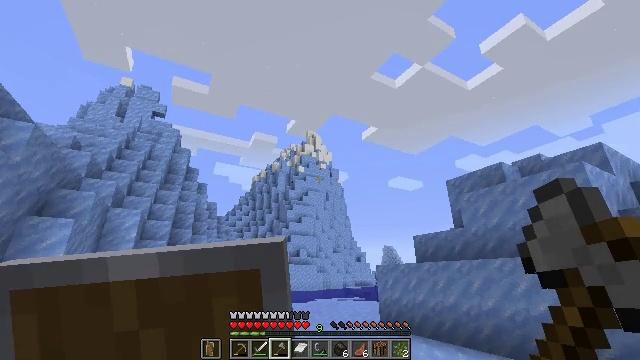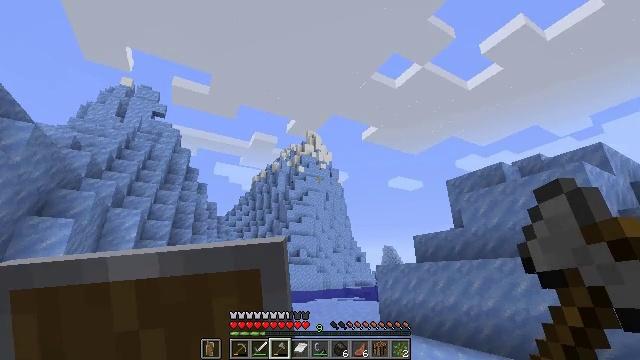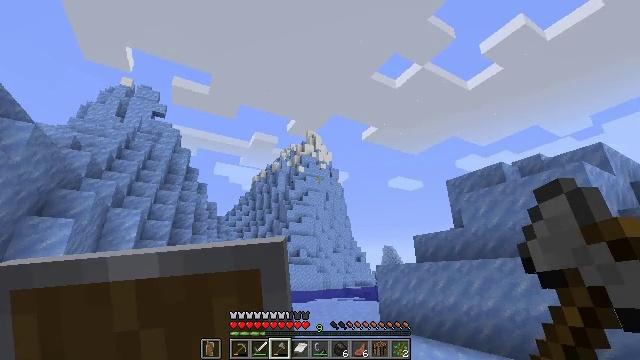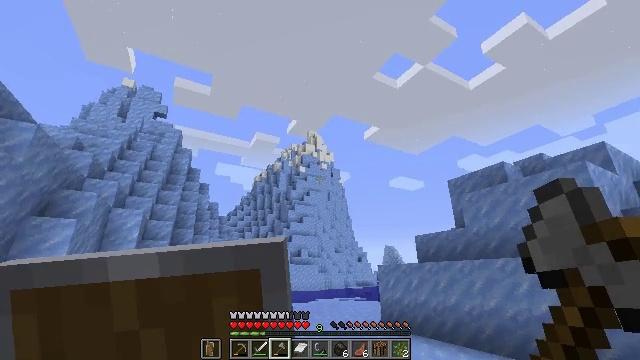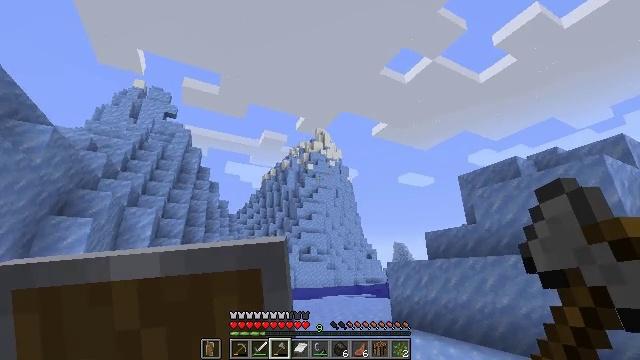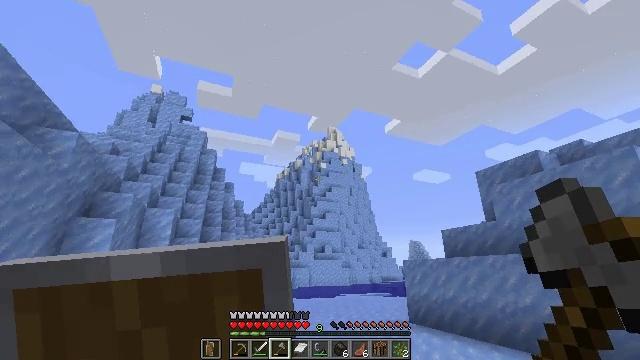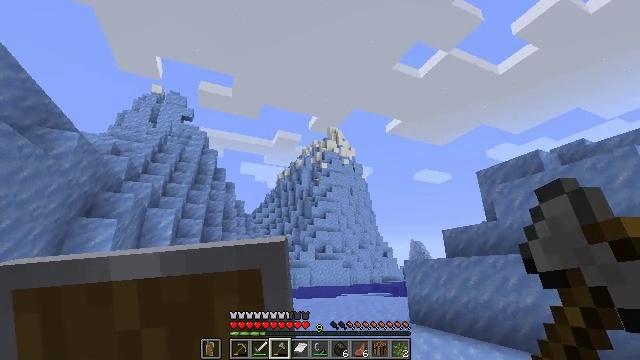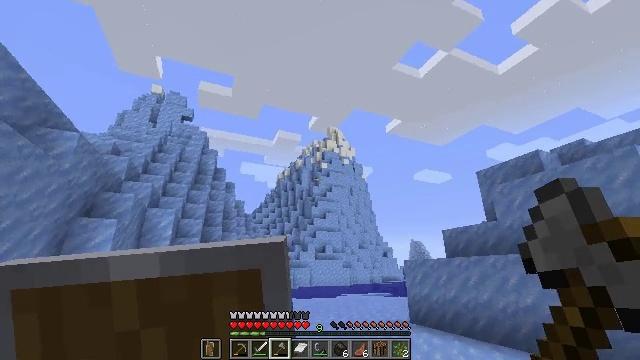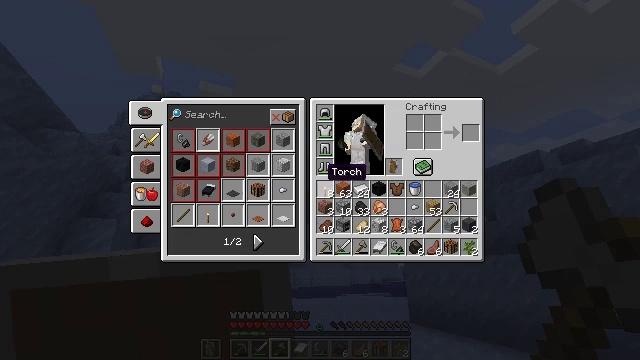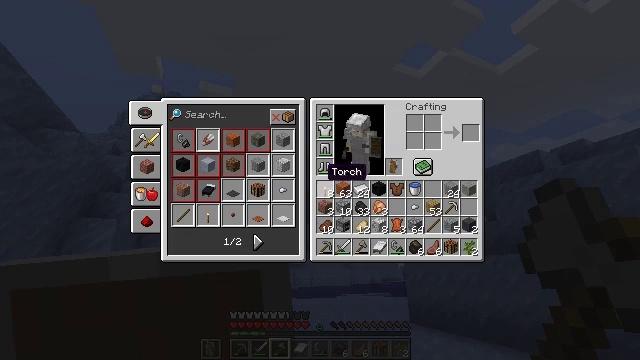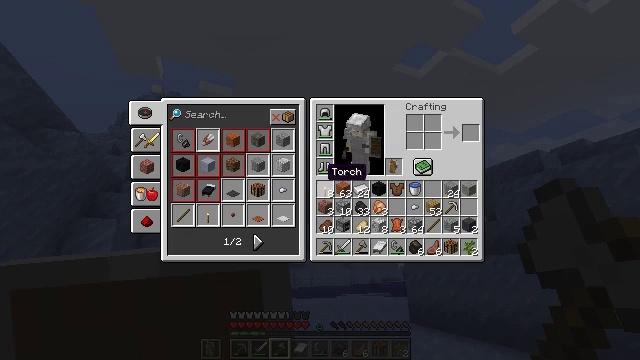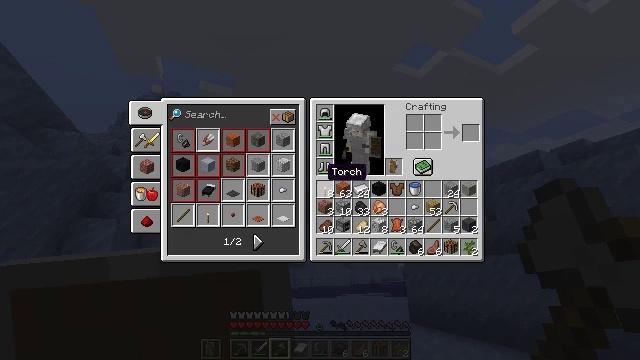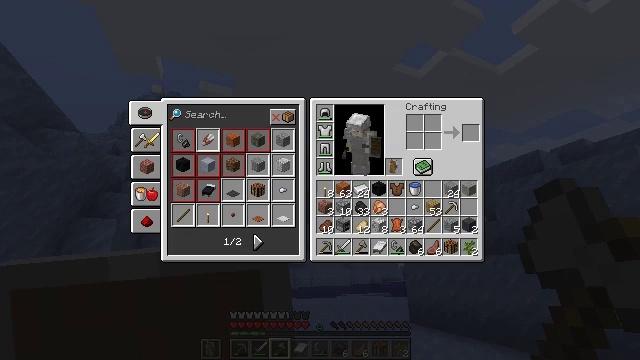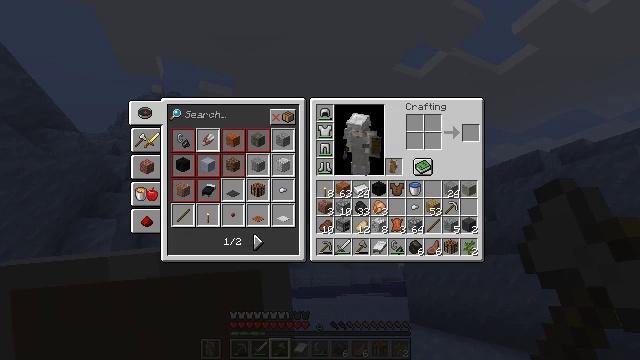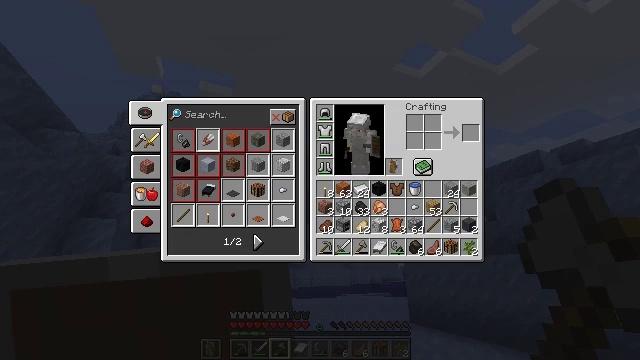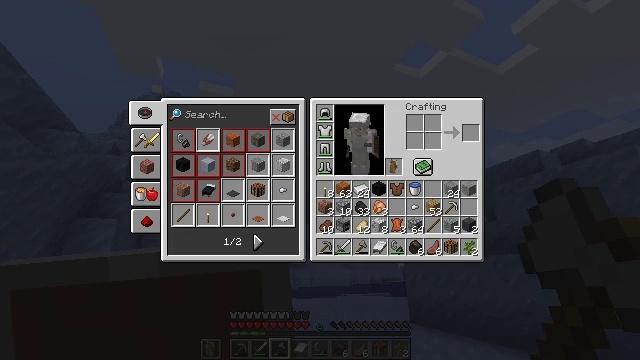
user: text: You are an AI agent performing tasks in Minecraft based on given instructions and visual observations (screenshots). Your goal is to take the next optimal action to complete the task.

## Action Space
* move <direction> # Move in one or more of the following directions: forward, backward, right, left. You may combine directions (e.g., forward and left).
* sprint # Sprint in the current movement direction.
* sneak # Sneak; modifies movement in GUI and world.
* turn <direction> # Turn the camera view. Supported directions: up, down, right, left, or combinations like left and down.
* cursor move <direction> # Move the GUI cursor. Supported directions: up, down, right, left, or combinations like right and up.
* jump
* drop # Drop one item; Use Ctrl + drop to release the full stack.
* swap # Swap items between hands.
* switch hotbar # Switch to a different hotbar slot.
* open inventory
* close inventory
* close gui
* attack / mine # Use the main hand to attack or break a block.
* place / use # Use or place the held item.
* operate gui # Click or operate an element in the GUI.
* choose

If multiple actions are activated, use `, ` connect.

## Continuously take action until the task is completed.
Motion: motion action
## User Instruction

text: Gather packed ice blocks.
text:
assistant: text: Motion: no_op
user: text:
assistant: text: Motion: no_op
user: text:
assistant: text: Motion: no_op
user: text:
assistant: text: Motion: turn left
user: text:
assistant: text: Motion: turn left
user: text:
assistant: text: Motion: no_op
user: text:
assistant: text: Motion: no_op
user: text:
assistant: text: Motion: open inventory
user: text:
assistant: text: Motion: open inventory
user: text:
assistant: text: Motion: open inventory
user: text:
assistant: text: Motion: no_op
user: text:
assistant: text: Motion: no_op
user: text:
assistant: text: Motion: cursor move right
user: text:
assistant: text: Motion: cursor move right and up
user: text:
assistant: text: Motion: no_op
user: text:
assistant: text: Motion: no_op
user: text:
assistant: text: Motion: cursor move left
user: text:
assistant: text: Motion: cursor move left
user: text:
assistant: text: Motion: cursor move left
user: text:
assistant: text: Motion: no_op
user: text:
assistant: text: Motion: no_op
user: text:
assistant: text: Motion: no_op
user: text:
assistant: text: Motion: cursor move left
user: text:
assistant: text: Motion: no_op
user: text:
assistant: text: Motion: no_op
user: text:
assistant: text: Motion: no_op
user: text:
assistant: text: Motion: no_op
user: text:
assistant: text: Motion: cursor move right
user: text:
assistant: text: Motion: cursor move right
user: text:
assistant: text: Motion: cursor move right